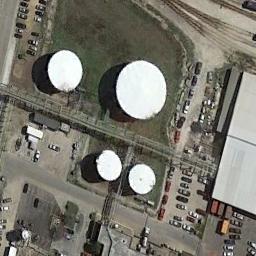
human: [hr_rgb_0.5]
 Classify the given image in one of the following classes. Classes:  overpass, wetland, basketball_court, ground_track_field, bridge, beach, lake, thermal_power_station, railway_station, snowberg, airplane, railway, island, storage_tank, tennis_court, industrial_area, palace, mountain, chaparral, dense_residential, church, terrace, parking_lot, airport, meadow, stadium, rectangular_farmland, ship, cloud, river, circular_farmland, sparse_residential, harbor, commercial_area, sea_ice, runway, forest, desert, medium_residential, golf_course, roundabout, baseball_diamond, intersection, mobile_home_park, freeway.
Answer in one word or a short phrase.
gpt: storage_tank